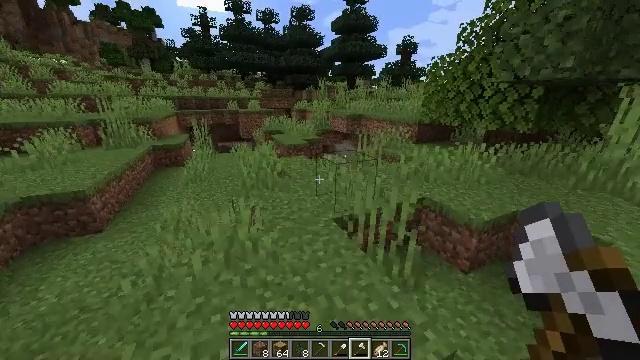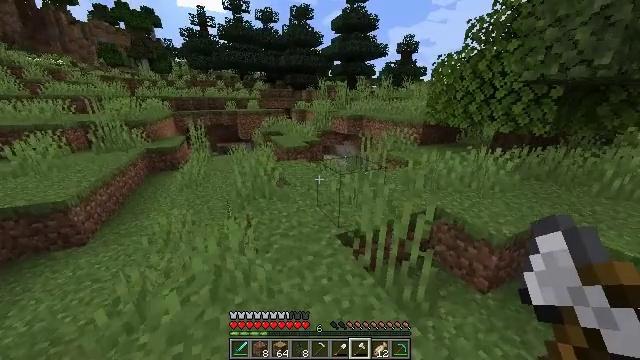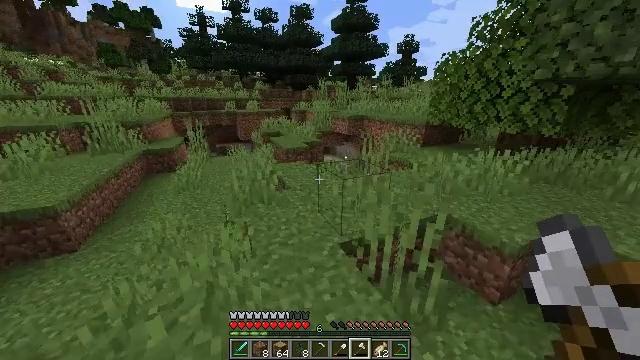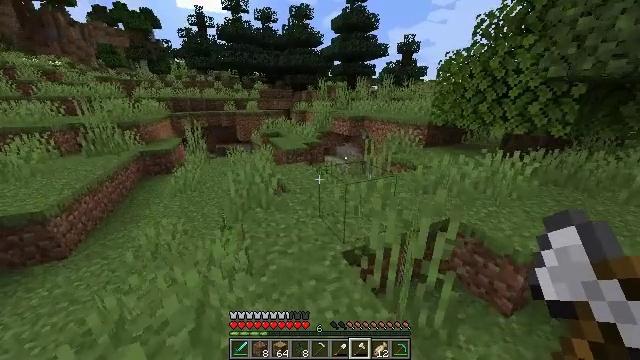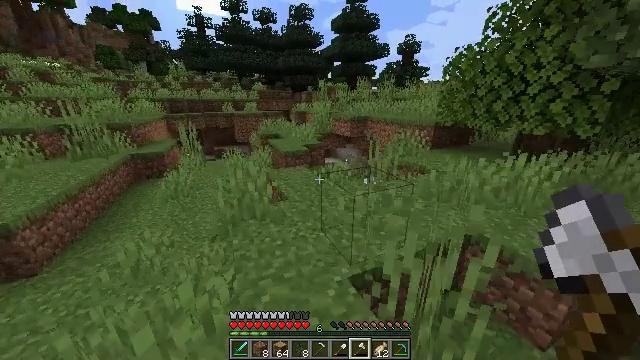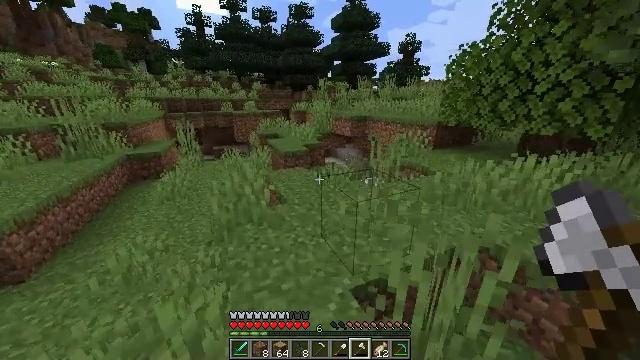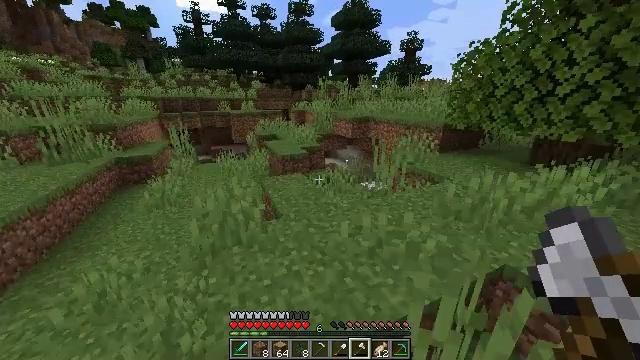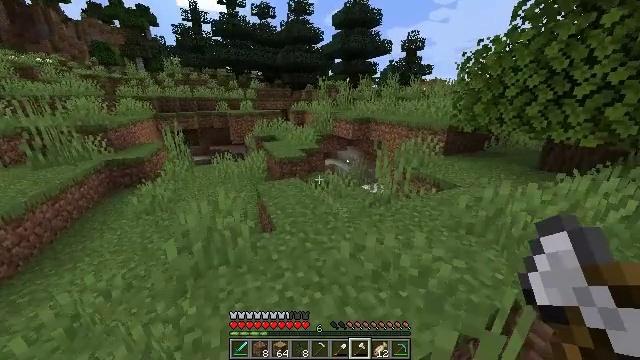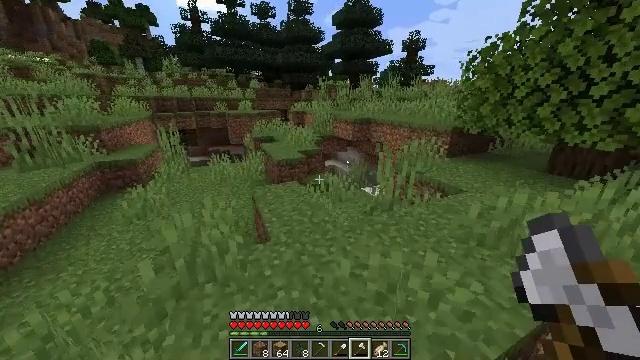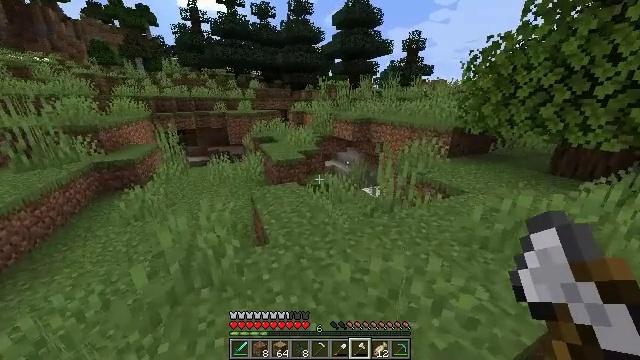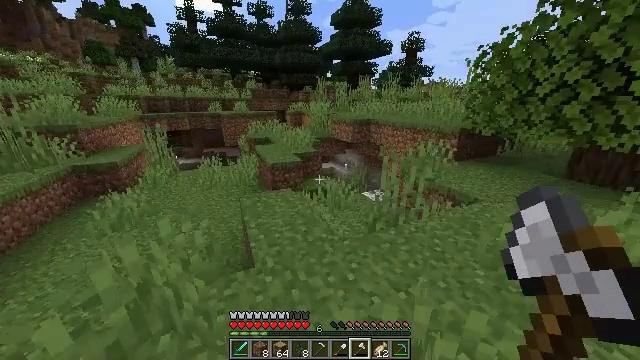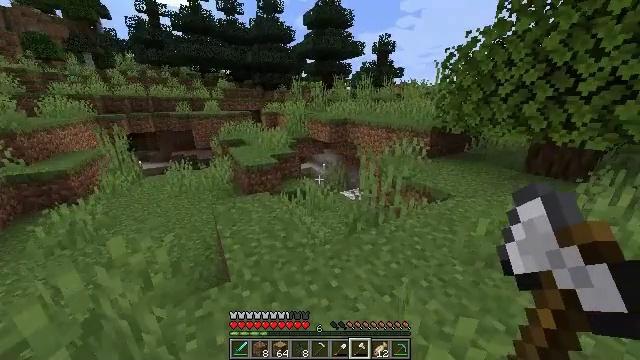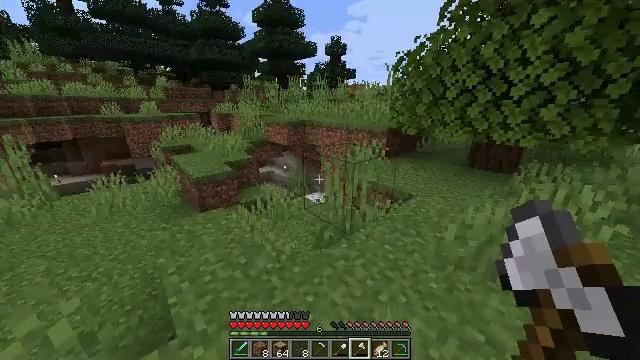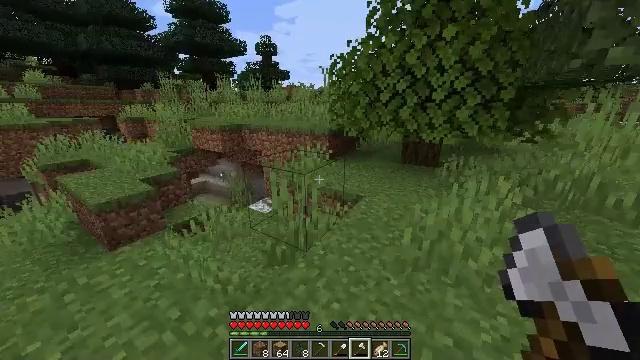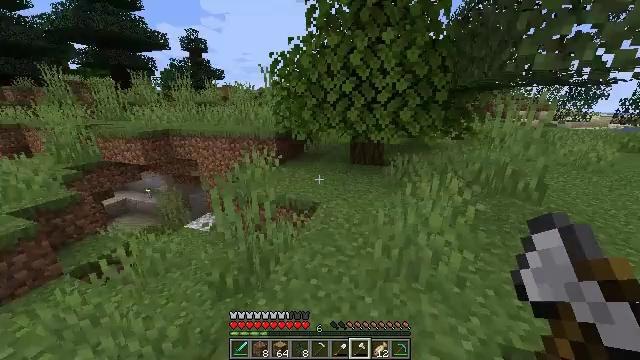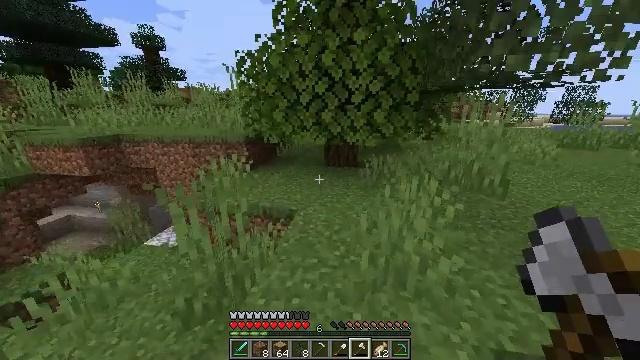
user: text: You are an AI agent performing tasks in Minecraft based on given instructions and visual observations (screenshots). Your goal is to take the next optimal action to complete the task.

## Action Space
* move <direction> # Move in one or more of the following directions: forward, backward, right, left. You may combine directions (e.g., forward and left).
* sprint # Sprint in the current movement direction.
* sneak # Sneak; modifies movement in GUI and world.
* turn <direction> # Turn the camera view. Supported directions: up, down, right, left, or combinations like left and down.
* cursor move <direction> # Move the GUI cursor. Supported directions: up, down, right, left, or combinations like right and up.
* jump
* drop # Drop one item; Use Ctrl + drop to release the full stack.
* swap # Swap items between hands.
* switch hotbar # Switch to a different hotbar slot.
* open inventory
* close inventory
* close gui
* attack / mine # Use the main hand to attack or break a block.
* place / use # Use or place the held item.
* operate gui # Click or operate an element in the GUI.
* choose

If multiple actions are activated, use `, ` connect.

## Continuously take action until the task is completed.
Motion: motion action
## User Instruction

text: Gather the oak sapling from the ground.
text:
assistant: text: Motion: move forward
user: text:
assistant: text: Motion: move forward
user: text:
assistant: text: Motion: move forward
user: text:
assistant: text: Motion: move forward
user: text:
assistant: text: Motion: move forward
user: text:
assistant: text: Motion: move forward
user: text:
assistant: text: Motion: move forward
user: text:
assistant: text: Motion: move forward
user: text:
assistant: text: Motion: move forward
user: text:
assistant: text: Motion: move forward
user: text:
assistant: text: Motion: move forward, turn right
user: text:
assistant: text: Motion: move forward, turn right
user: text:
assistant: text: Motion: move forward, turn right
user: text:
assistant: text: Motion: move forward, turn right
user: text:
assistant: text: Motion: move forward, turn right
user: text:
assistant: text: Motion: move forward
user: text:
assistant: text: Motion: move forward and move right
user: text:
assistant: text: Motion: move forward and move right
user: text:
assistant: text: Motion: move forward and move right
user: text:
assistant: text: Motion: move forward and move right
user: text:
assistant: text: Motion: move forward and move right
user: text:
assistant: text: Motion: move forward and move right
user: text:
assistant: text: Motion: move forward and move right
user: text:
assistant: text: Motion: move forward and move right
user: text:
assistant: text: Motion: move forward and move right
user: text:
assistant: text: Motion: move forward and move right
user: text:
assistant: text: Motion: move forward and move right
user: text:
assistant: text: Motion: move forward and move right
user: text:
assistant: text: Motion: move forward and move right
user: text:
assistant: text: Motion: move forward and move right